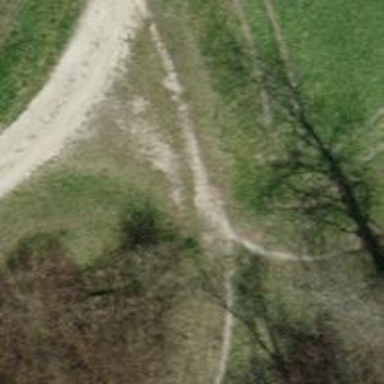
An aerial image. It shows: Compacted track road with grade3 tracktype.